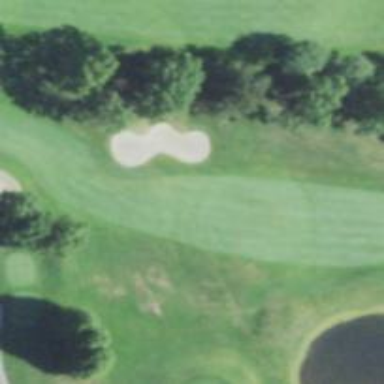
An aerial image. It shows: Golf hole.